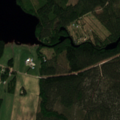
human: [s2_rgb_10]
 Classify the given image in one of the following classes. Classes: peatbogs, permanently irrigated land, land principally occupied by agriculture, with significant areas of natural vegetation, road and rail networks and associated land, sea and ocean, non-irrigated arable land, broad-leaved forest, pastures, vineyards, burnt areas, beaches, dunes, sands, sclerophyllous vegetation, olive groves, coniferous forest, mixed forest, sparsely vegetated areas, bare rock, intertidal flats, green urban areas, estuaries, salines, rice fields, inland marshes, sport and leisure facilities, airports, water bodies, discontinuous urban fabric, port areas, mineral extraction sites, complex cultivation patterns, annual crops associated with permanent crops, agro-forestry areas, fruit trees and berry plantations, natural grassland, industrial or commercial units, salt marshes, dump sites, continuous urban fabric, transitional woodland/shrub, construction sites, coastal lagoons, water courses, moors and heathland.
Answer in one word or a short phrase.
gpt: non-irrigated arable land, coniferous forest, mixed forest, water bodies